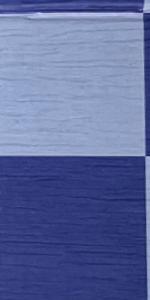
Label: Empty